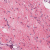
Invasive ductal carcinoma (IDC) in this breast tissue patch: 0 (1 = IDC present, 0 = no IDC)